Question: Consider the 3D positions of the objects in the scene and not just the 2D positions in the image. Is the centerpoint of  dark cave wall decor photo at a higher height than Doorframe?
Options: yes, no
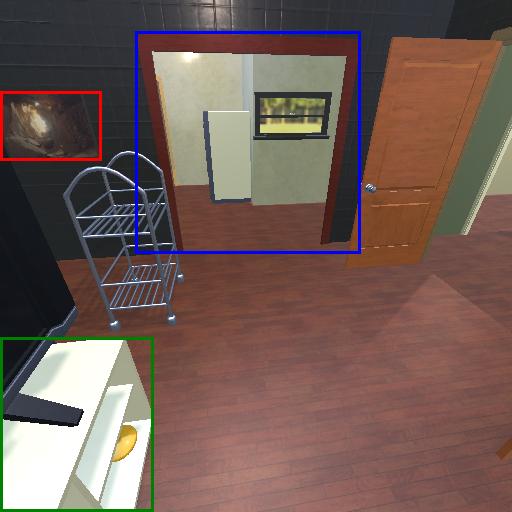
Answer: yes